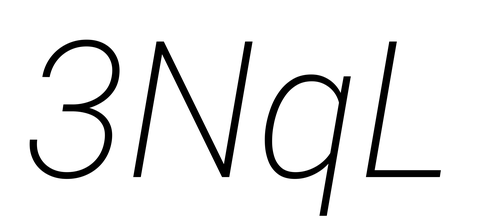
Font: Roboto-Italic_ExtraLight_Italic